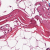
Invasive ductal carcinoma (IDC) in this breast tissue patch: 0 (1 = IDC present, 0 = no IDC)